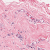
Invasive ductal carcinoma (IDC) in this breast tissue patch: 0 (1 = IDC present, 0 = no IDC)